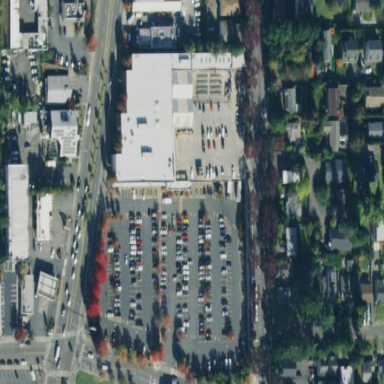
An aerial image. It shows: Retail building that houses supermarket inside.